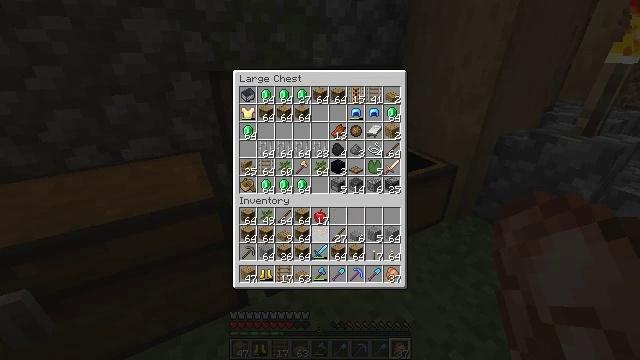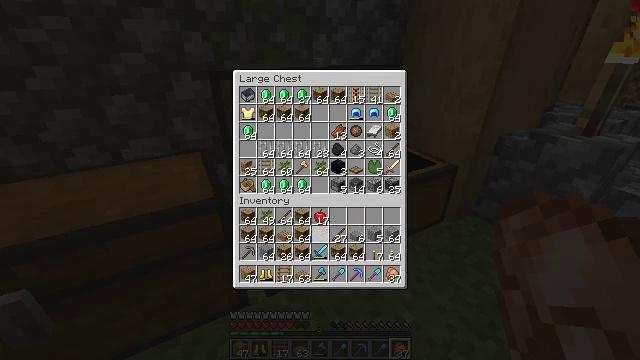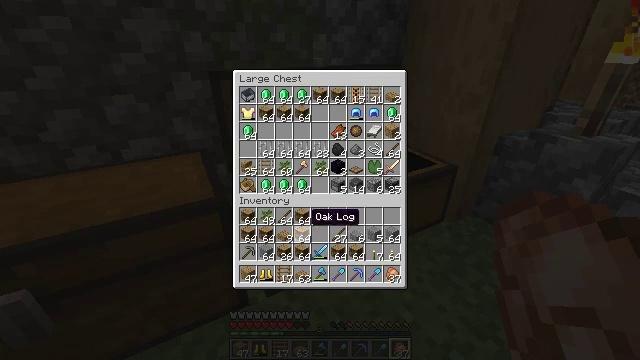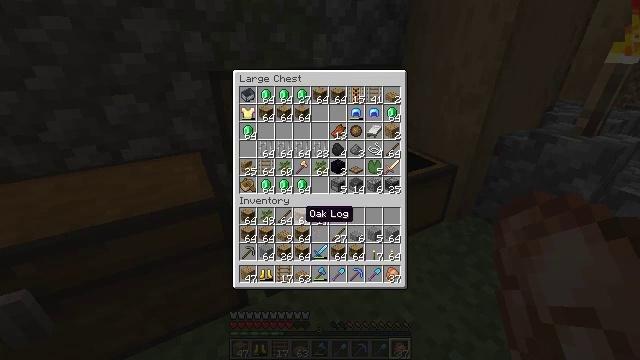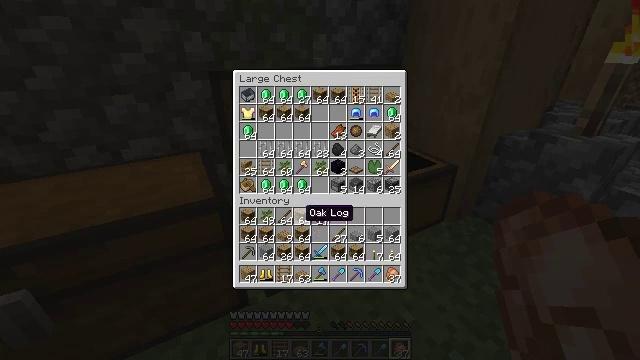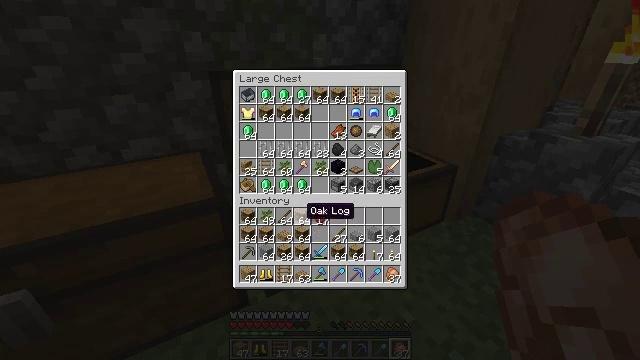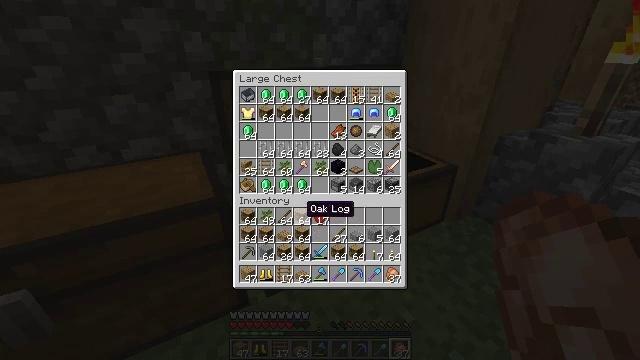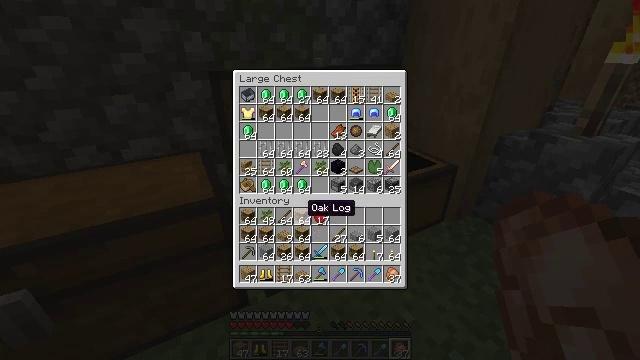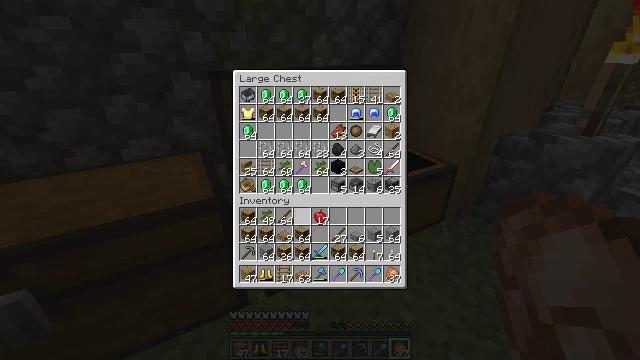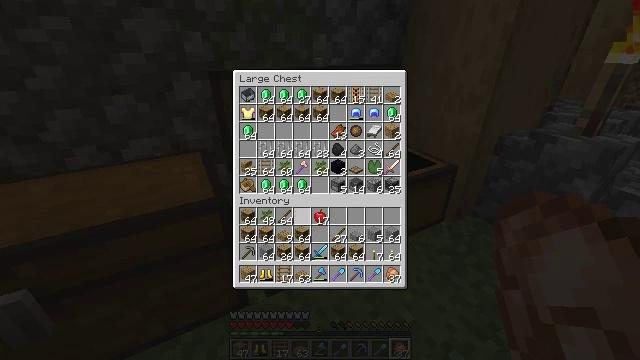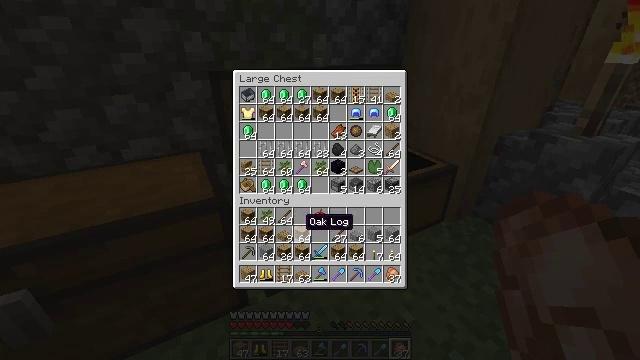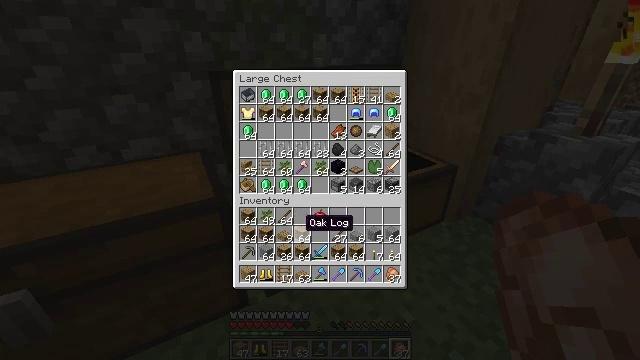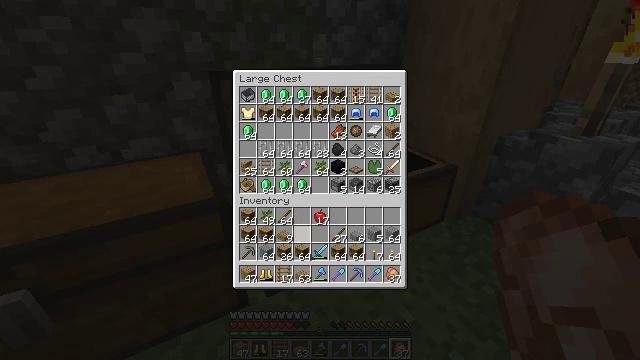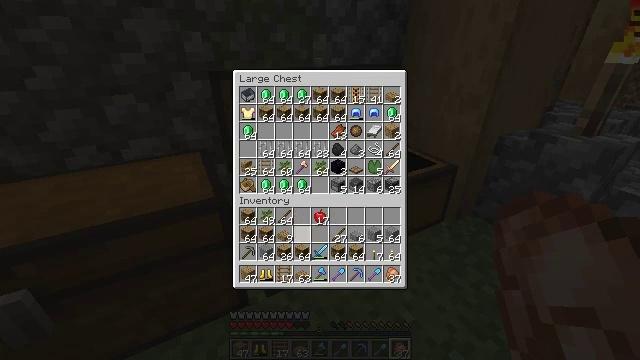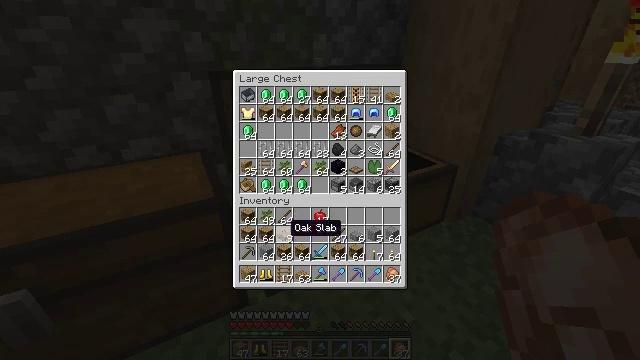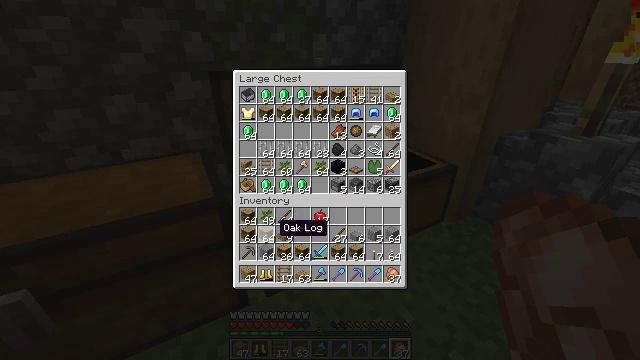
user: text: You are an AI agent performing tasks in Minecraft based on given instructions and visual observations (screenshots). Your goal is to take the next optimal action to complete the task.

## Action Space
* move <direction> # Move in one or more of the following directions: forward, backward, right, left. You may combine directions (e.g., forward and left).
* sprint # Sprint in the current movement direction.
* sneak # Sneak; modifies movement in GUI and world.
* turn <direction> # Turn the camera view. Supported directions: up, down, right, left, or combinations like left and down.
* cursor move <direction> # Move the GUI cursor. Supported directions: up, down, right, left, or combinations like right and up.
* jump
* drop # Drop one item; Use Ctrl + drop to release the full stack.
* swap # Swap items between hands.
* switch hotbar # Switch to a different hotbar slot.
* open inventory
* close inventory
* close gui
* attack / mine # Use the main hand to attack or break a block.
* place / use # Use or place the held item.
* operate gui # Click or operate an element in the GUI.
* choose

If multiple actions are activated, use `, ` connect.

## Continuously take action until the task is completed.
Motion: motion action
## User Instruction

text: Craft a polished andesite slab.
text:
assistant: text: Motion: sneak, operate gui
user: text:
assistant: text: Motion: sneak, cursor move left, operate gui
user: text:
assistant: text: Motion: sneak
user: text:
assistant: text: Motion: sneak
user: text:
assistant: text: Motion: sneak
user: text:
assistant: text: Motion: sneak
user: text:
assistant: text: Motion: sneak
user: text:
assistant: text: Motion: sneak, operate gui
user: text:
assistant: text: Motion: sneak, operate gui
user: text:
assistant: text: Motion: sneak, cursor move down, operate gui
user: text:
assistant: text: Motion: sneak
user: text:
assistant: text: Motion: sneak, operate gui
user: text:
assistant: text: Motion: sneak, operate gui
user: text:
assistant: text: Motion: sneak, cursor move left, operate gui
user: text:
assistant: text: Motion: sneak, cursor move left
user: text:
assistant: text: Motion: sneak
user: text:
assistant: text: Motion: sneak
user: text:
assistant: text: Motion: sneak
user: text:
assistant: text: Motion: sneak
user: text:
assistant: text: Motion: sneak, operate gui
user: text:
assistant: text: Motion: sneak, operate gui
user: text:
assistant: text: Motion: sneak, operate gui
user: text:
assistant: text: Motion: sneak, cursor move left and up
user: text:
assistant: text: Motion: sneak
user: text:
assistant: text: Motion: sneak
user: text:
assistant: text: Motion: sneak
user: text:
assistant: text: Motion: sneak
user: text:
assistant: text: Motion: sneak
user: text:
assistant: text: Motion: sneak, operate gui
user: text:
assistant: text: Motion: sneak, operate gui